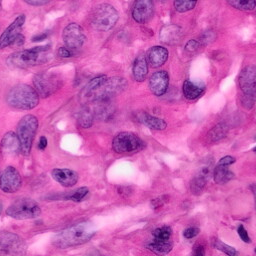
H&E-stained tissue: Pancreatic